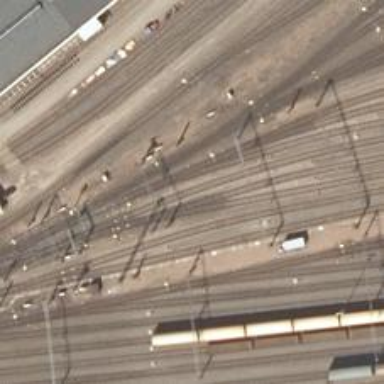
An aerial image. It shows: Railway signal.